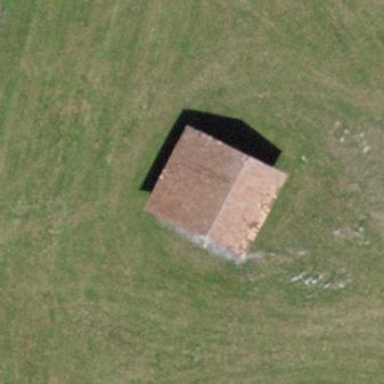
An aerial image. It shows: Barn.